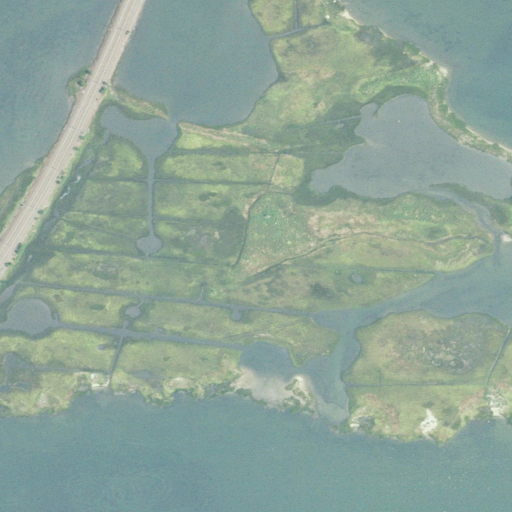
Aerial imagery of island in Connecticut named Sixpenny Island containing herbaceous wetlands, open water, and barren land